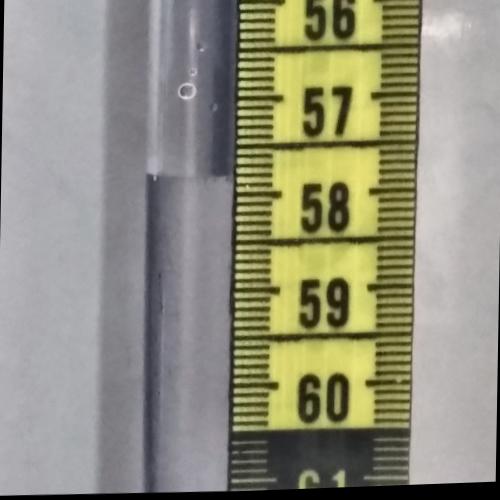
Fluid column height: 57.8 cm